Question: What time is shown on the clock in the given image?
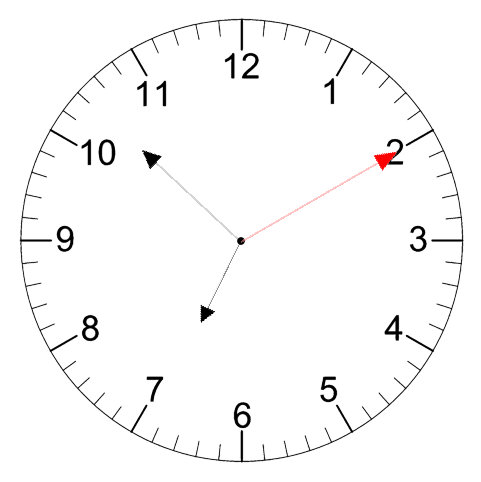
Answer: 06:52:10